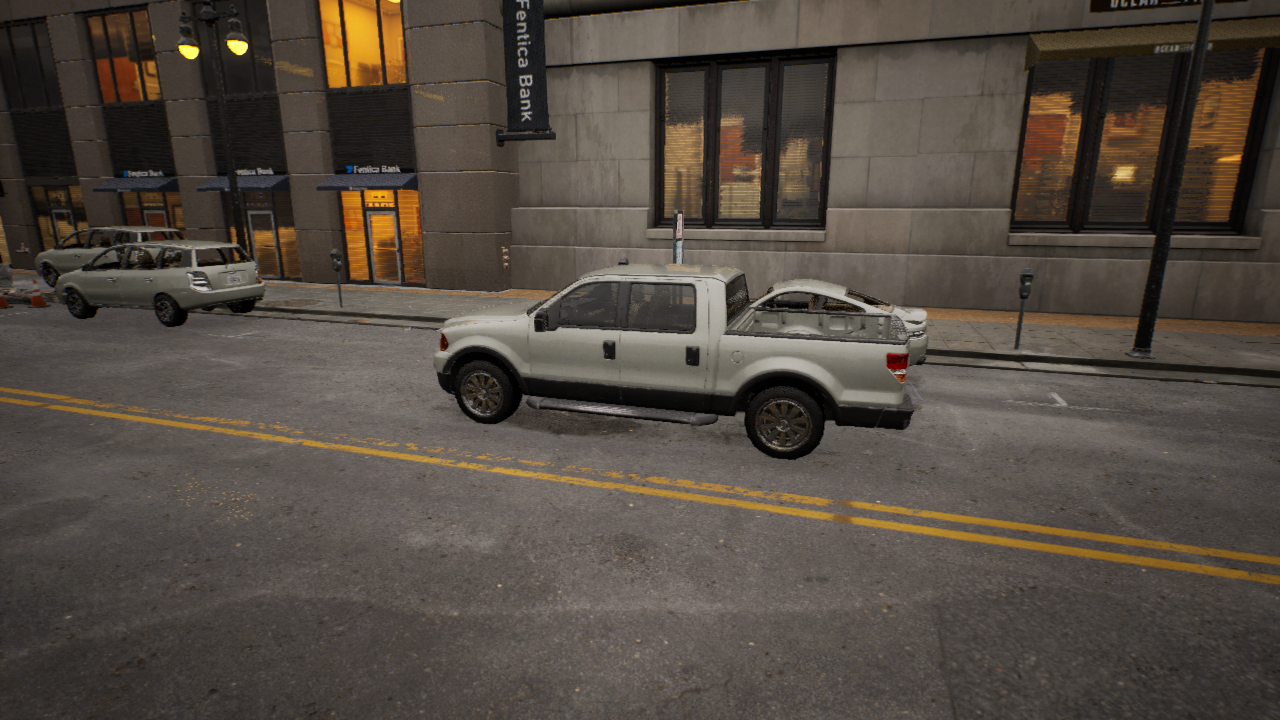
Venue: downtown
Lighting: golden hour
Vehicle rig: pickup